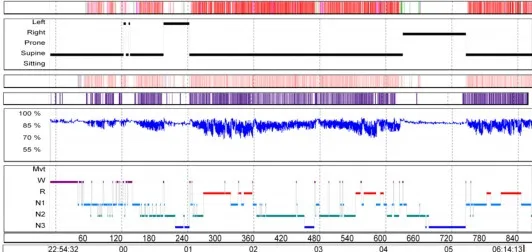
An overnight summary view of polysomnography of the case shows respiratory events, arousals, desaturation events, arterial oxygen saturation, and sleep stages. The sleep study revealed an AHI score of 84.3 and lowest oxygen saturation of 70%, which is consistent with a diagnosis of severe obstructive sleep apnea with desaturation. SaO2 = arterial oxygen saturation, AHI = apnea hypopnea index, Mvt = movement, W = waking state R = rapid eye movement sleep, and N1, N2, and N3 = non-REM sleep stages.
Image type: electrography (ekg)